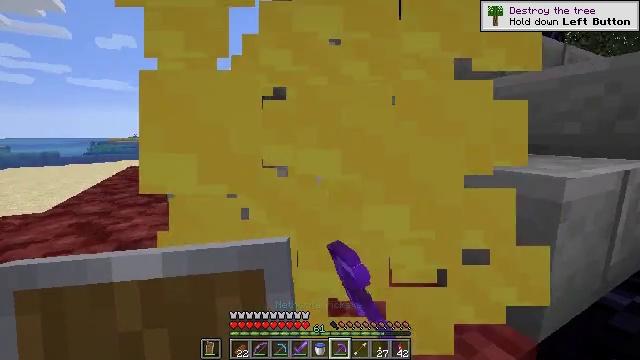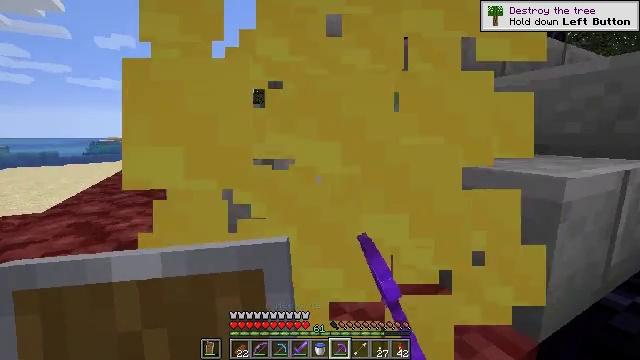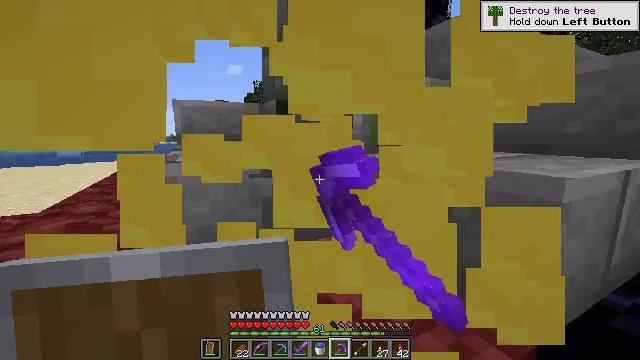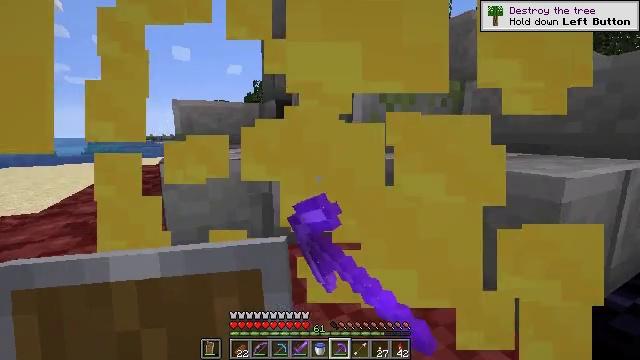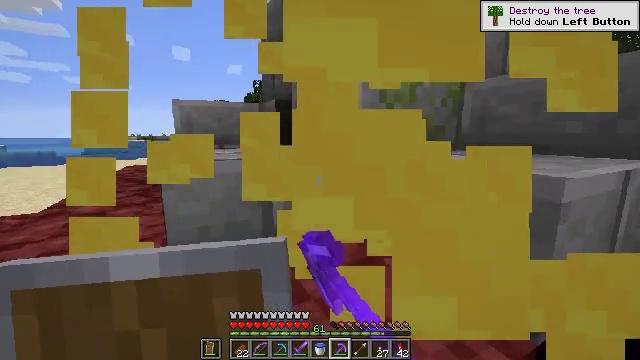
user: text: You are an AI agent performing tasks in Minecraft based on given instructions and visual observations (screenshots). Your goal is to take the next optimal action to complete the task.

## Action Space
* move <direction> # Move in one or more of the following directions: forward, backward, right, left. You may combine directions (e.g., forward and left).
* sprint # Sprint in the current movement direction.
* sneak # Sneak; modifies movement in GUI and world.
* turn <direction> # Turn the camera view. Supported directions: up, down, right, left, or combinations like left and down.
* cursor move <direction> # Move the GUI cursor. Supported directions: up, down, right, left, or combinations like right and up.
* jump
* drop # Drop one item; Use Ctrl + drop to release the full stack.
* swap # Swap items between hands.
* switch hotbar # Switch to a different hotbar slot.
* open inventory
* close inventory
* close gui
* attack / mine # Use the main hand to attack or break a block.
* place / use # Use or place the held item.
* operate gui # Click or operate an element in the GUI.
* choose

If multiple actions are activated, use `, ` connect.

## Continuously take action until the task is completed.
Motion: motion action
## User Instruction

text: Dig up the gold block to add to your inventory.
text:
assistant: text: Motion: attack / mine
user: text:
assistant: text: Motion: attack / mine
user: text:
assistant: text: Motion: attack / mine
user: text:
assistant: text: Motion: no_op
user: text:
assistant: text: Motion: no_op